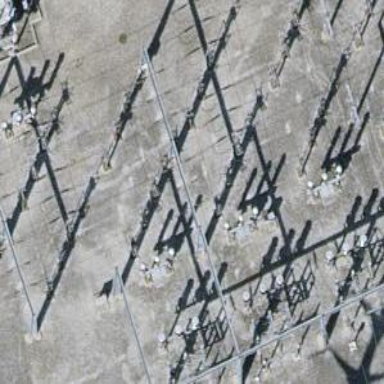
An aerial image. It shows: Power line with 3 cables. It uses busbar.